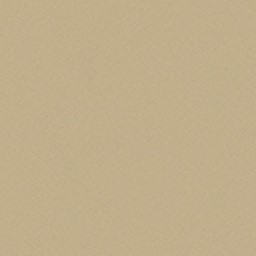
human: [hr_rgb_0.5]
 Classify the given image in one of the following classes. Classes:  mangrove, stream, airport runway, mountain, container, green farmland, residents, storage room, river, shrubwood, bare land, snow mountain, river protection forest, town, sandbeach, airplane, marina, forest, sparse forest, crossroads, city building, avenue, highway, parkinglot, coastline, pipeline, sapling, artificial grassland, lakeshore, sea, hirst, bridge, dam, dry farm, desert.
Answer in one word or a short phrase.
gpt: desert